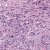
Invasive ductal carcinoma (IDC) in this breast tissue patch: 1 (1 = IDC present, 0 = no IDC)